Question: I am attempting to a smooth this data set and produce a single representative curve with error bars. The method to acquire the data points was discretized with a fairly coarse step. I do not have much programming experience but am trying to learn. I read that a Gaussian filter might be a good option. Any help would be appreciated.
Here is an example data set:
'''
Time (min) Non-Normalized Shrinkage Normalized Shrinkage
200 93 1.021978022
202 92 1.010989011
204 92 1.010989011
206 92 1.010989011
208 92 1.010989011
210 92 1.010989011
212 91 1
214 90 0.989010989
216 90 0.989010989
218 90 0.989010989
220 88 0.967032967
222 88 0.967032967
224 87 0.956043956
226 86 0.945054945
228 86 0.945054945
230 86 0.945054945
232 86 0.945054945
234 86 0.945054945
236 85 0.934065934
238 84 0.923076923
240 83 0.912087912
242 83 0.912087912
244 83 0.912087912
246 82 0.901098901
248 83 0.912087912
250 82 0.901098901
252 81 0.89010989
254 81 0.89010989
256 82 0.901098901
258 82 0.901098901
260 79 0.868131868
262 80 0.879120879
264 80 0.879120879
'''
I found this code snippet online somewhere but I do not know how to implement it or whether it is even what I'm looking for.
'''
def smoothListGaussian(list,degree=5):
window=degree*2-1
weight=numpy.array([1.0]*window)
weightGauss=[]
for i in range(window):
i=i-degree+1
frac=i/float(window)
gauss=1/(numpy.exp((4*(frac))**2))
weightGauss.append(gauss)
weight=numpy.array(weightGauss)*weight
smoothed=[0.0]*(len(list)-window)
for i in range(len(smoothed)):
smoothed[i]=sum(numpy.array(list[i:i+window])*weight)/sum(weight)
return smoothed
'''
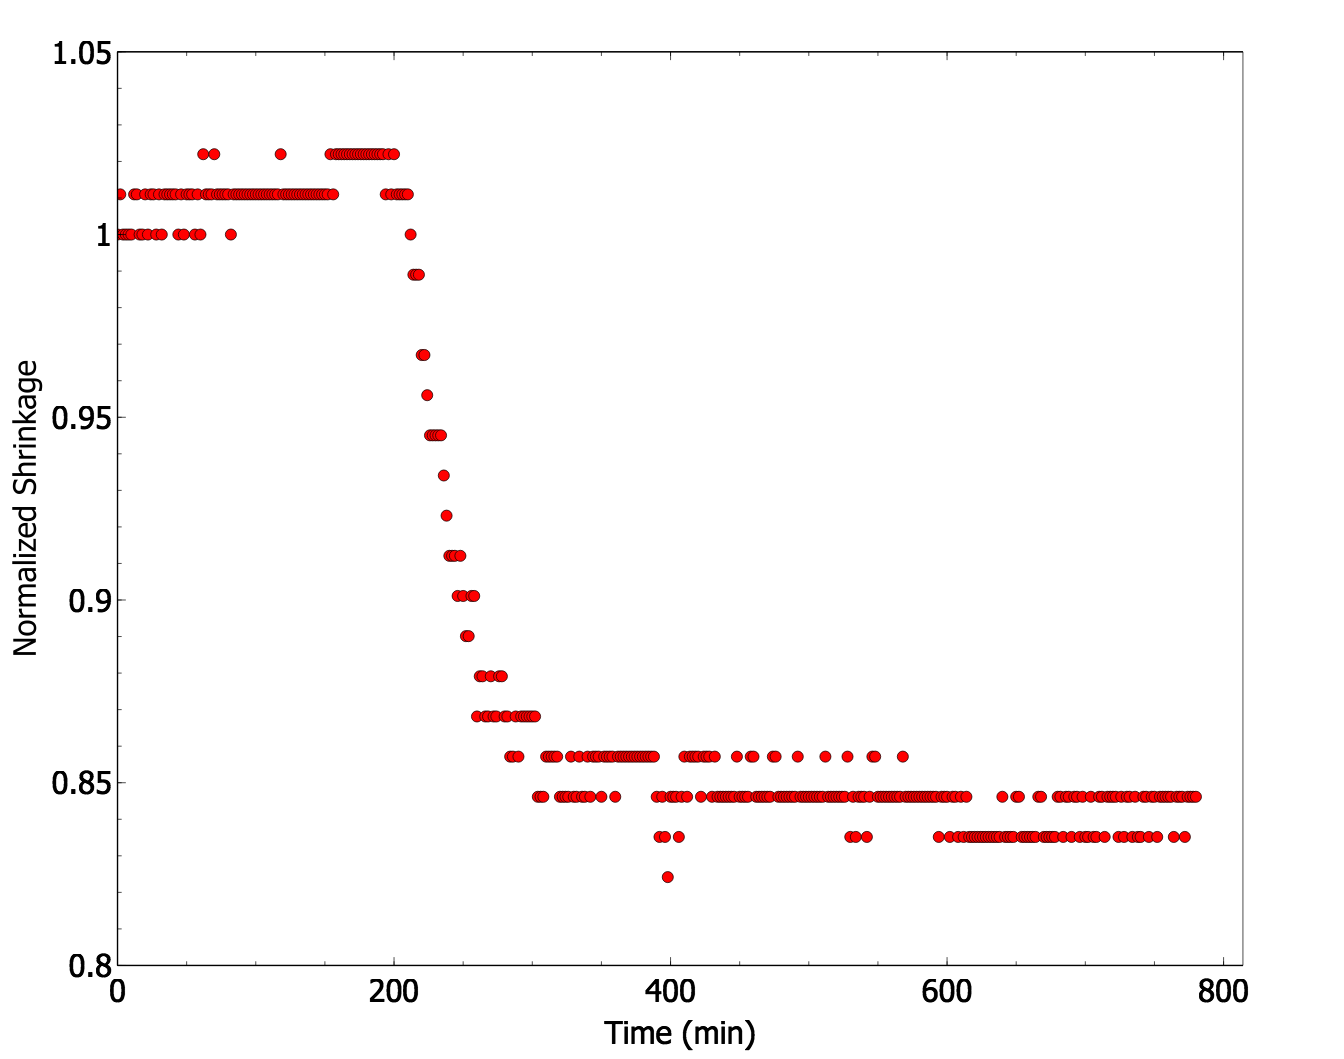
Answer: Typically, you'd use a library for this, rather than implementing it yourself.
I'm going to use 'scipy.ndimage' for this instead of 'scipy.signal'. If you've had a signal processing class, you'd probably find the 'scipy.signal' approach more intuitive, but if you haven't it will likely seem confusing. 'scipy.ndimage' provides a straight-forward, one-function-call 'gaussian_filter', as opposed to having to understand a few more signal processing conventions.
Here's a quick example, using the data you posted in your question. This assumes that your data is regularly sampled (it is: every 2 units in time).
'''
import numpy as np
import matplotlib.pyplot as plt
import scipy.ndimage
time, _, shrinkage = np.loadtxt('discrete_data.txt', skiprows=1).T
fig, ax = plt.subplots()
ax.plot(time, shrinkage, 'ro')
ax.plot(time, scipy.ndimage.gaussian_filter(shrinkage, 3))
plt.show()
'''

Most of this is fairly straight-forward, but you might notice the "magical" value of '3' that I've specified in 'scipy.ndimage.gaussian_filter(shrinkage, 3)'. That's the 'sigma' parameter of the gaussian function in samples. Because your data is sampled every 2 units in time, that's a 'sigma' of 6 units.
The 'sigma' parameter is exactly analogous to the standard deviation in a "bell curve" normal distribution. The larger you make it, the broader the gaussian function will be, and the smoother your curve will be. By trial and error, a value of 3 seems about right for this particular dataset, but you should experiment and see what you think looks best.
One more final note: There are a lot of different ways to approach this problem. A gaussian filter is a reasonable solution, but there are many, many others. If the exact result is very important, you should probably compare several methods and see which works best for your particular dataset.
---
In your comment, you asked about saving the smoothed data to a file instead of plotting it. Here's a quick example of one way you might go about that:
'''
import numpy as np
import scipy.ndimage
time, _, shrinkage = np.loadtxt('discrete_data.txt', skiprows=1).T
smoothed = scipy.ndimage.gaussian_filter(shrinkage, 3)
np.savetxt('smoothed_data.txt', np.c_[time, smoothed])
'''